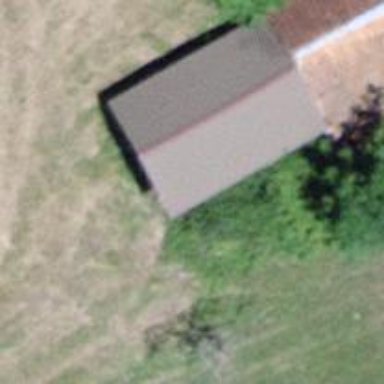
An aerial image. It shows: Rural barn.